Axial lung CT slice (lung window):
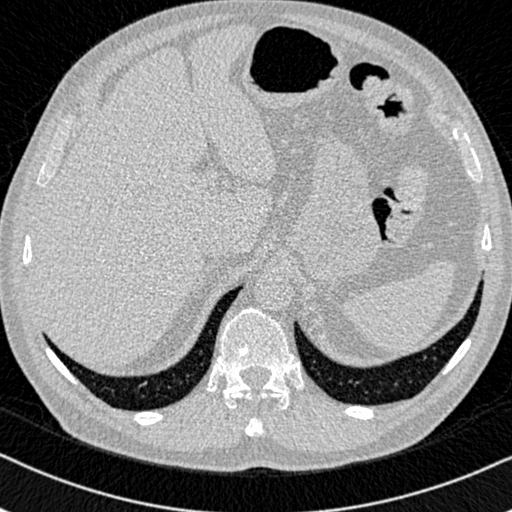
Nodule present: no